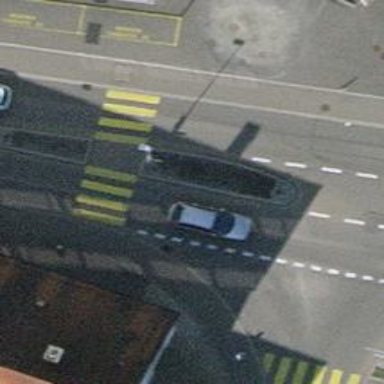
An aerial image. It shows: Uncontrolled crossing with pedestrian island.